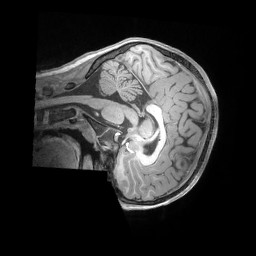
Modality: T1w
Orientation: sagittal
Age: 10
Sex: male
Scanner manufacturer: siemens
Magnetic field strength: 3 T
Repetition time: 2.53 s
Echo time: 0.00164 s